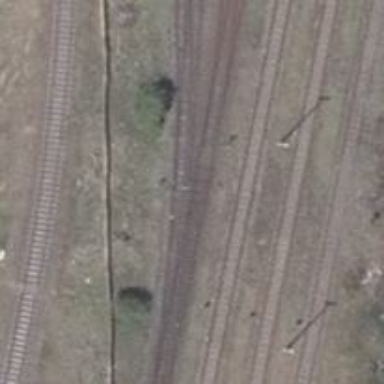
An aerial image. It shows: Railway switch.